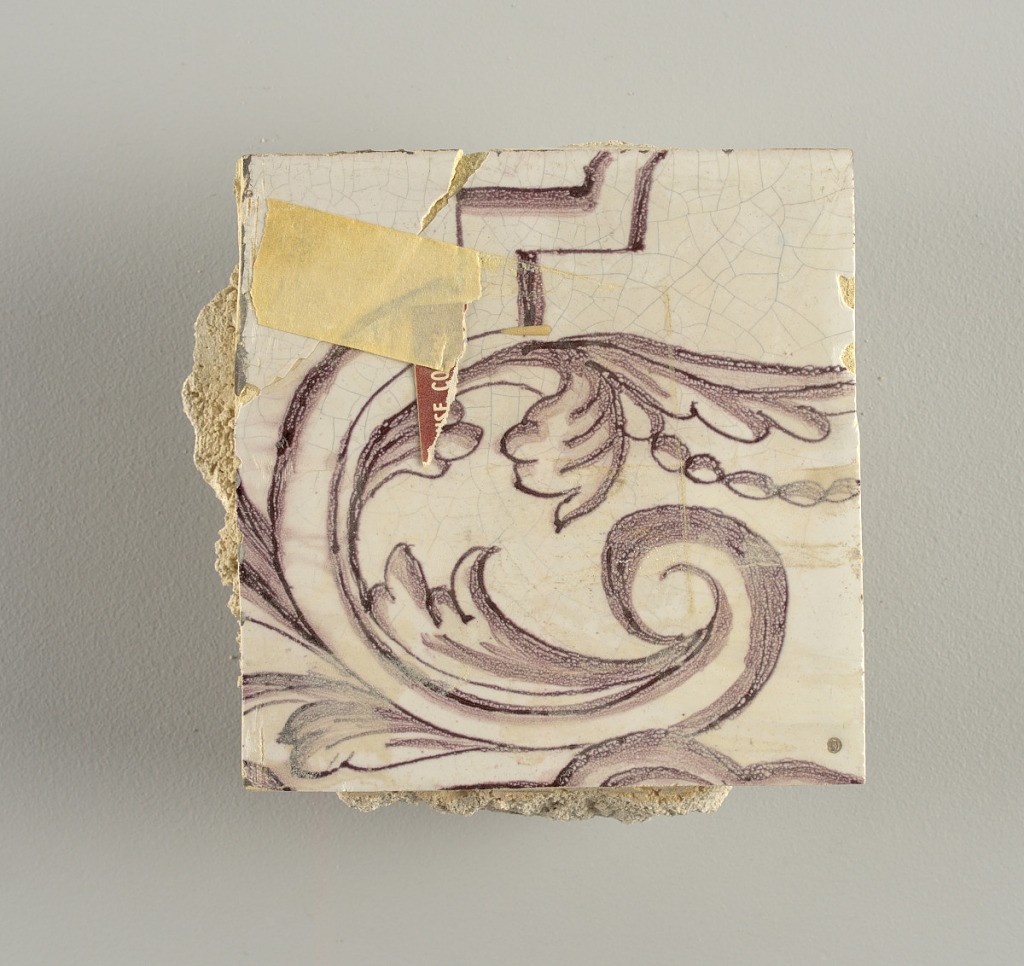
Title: Tile wall facing
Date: ca. 1725
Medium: Tin-glazed earthenware, underglaze
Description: Horizontal rectangle.  Thirty tiles wide and twenty-three tiles high with opening for fireplace eleven tiles wide and ten high.  Foliage arabesques disposed about three vertical axes from which are emphazised by urns at center and right, and at left by the figure of a standing woman carrying an infant on her arm and accompanied by two children.